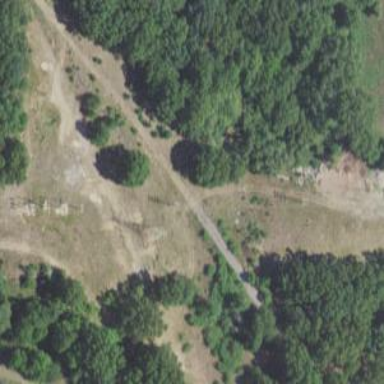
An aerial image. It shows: Abandoned railway with historical significance.